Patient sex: M
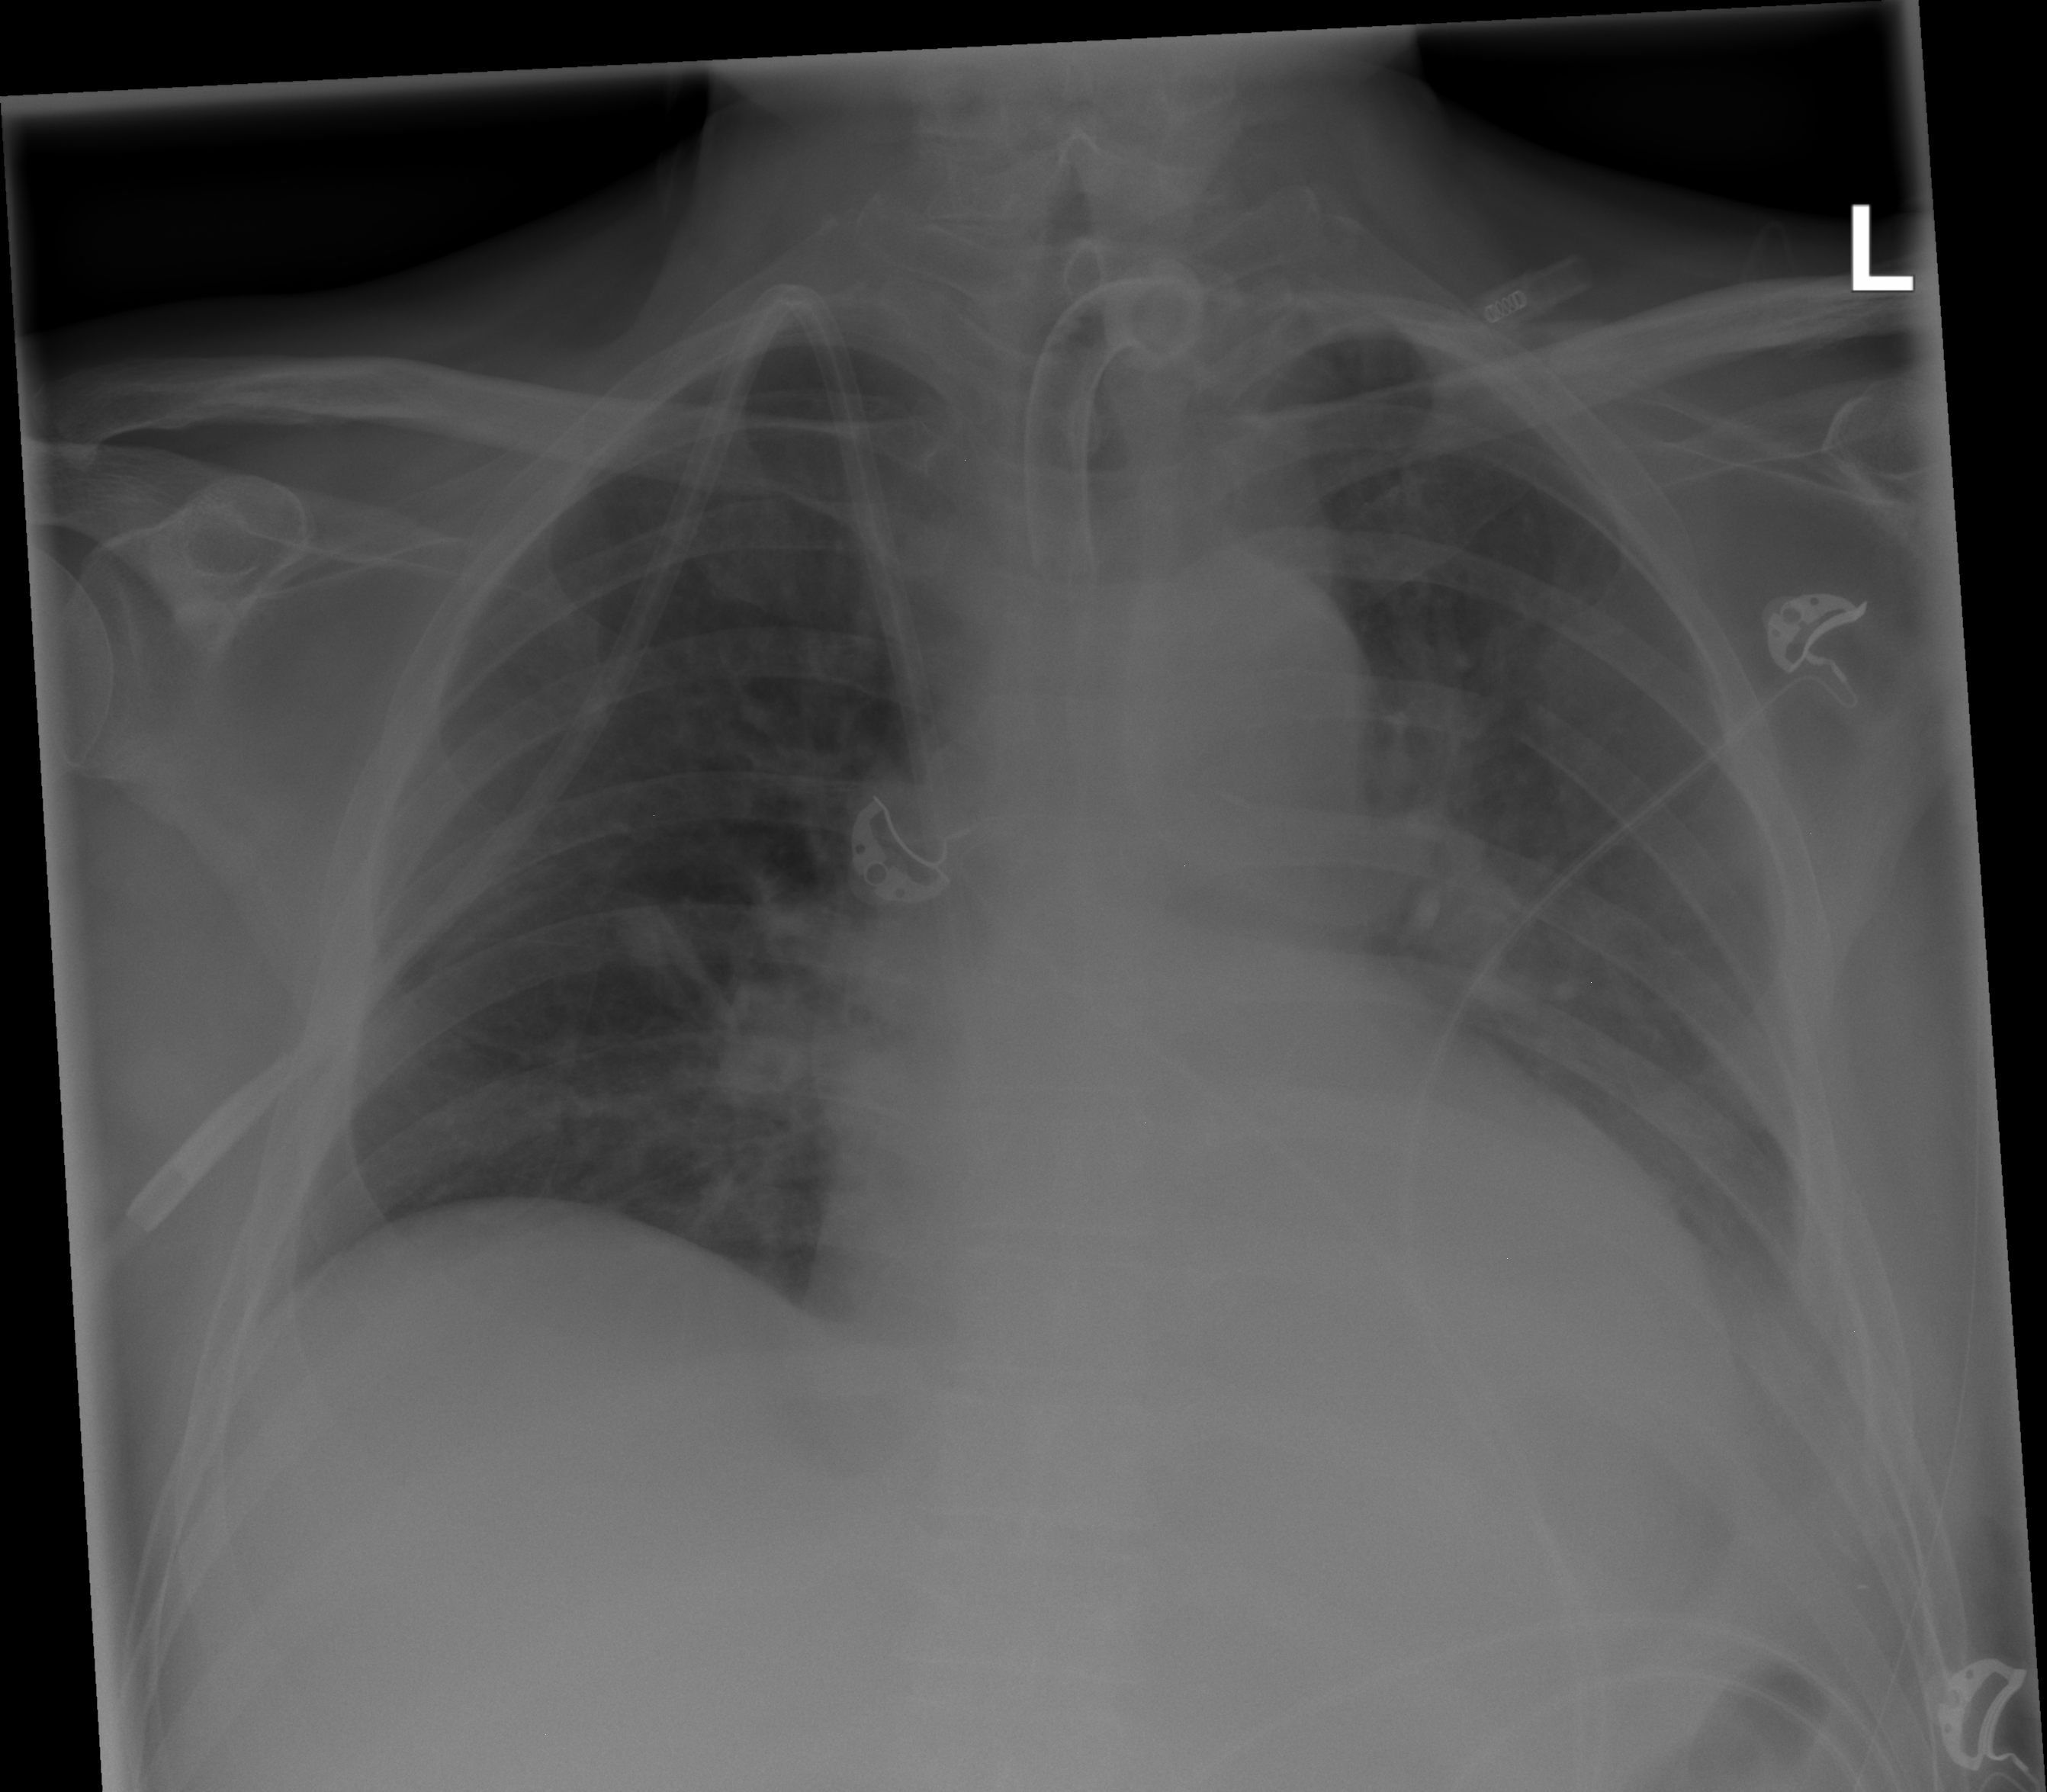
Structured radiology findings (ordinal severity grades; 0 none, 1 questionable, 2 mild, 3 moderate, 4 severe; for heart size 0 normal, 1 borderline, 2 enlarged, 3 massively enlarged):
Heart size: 2
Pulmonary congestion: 2
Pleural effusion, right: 0
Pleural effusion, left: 2
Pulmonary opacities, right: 0
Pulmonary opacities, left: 0
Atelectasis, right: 2
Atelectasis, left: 3